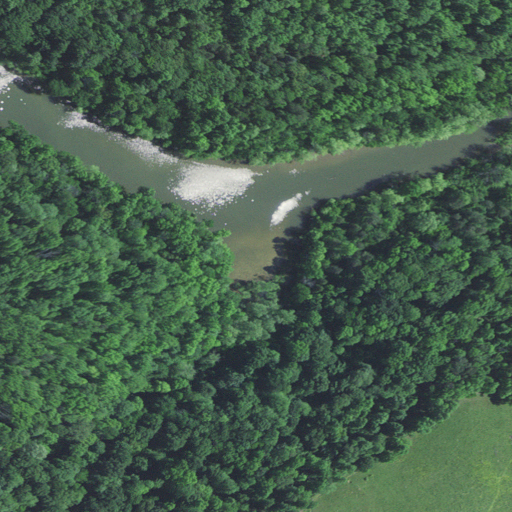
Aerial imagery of valley in Kentucky named Pin Hollow containing deciduous forest, mixed forest, open water, pasture, and woody wetlands